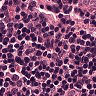
Metastatic tissue present: no